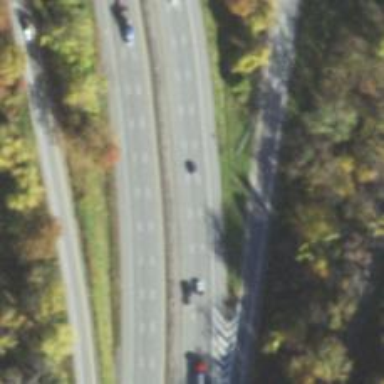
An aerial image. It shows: Asphalt motorway.